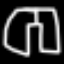
Label: pants